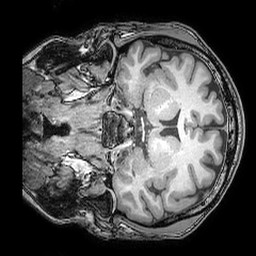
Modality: T1w
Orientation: coronal
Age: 27
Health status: ill
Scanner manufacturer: philips
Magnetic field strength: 3 T
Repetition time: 0.007 s
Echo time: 0.0035 s